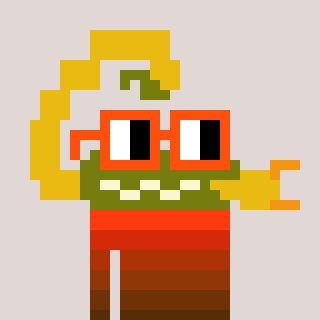
a pixel art character with square orange glasses, a scorpion-shaped head and a orange-colored body on a warm background